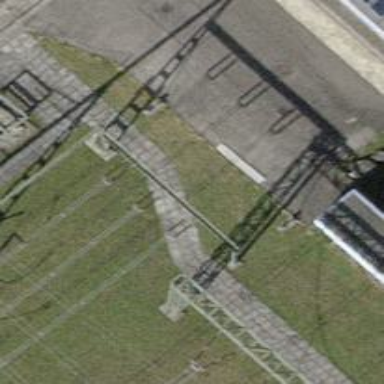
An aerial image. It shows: Insulator used in power equipment.